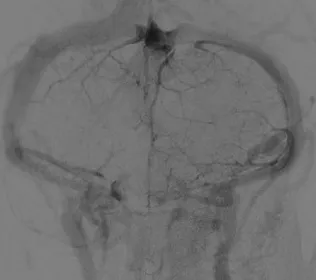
Imaging of digital subtraction angiography. (B) A poor developing transverse sinus with no leakage.
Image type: radiology (mri)